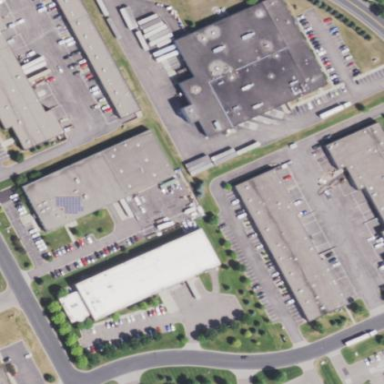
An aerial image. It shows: Industrial building.